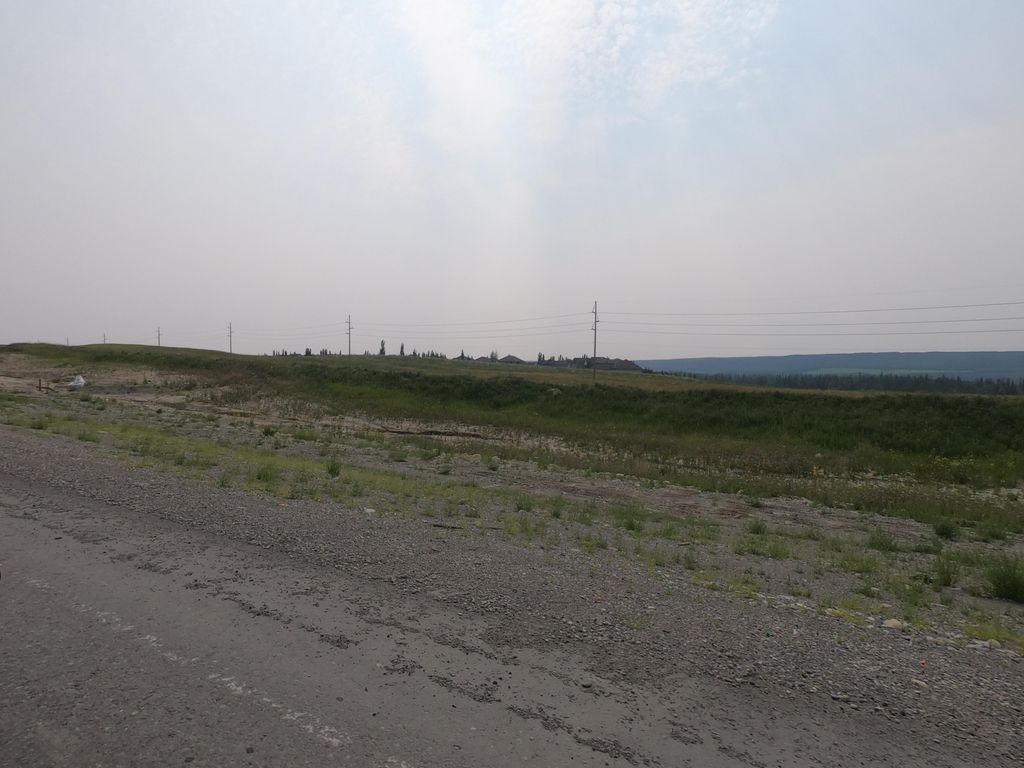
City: calgary